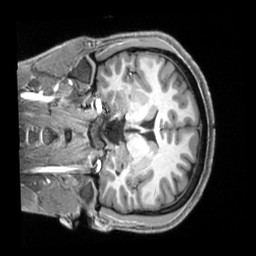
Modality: T1w
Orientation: coronal
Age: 30
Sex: male
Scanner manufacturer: siemens
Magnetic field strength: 3 T
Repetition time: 2.3 s
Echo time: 0.00229 s